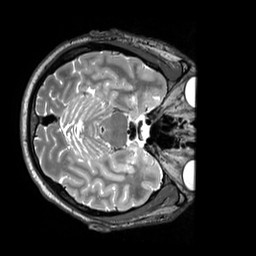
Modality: T2w
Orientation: axial
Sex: male
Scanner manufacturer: siemens
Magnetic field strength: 3 T
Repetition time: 3.2 s
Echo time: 0.409 s